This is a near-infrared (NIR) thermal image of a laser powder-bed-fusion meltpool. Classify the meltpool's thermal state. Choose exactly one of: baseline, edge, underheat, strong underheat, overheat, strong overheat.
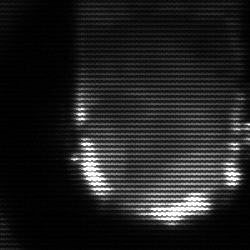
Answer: baseline